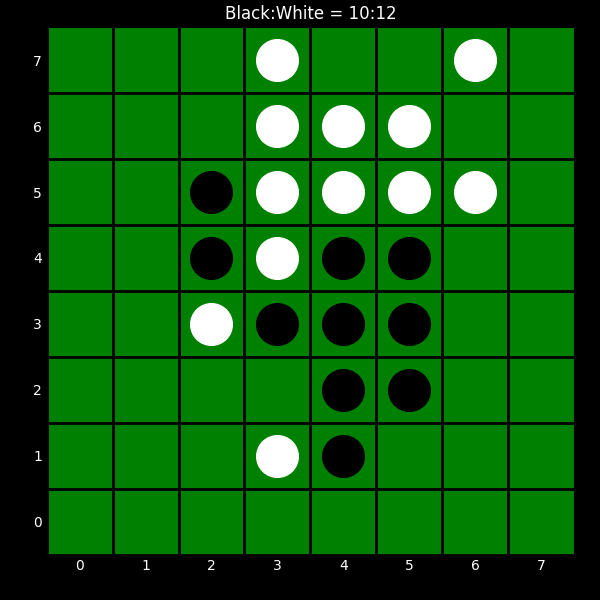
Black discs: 10
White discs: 12